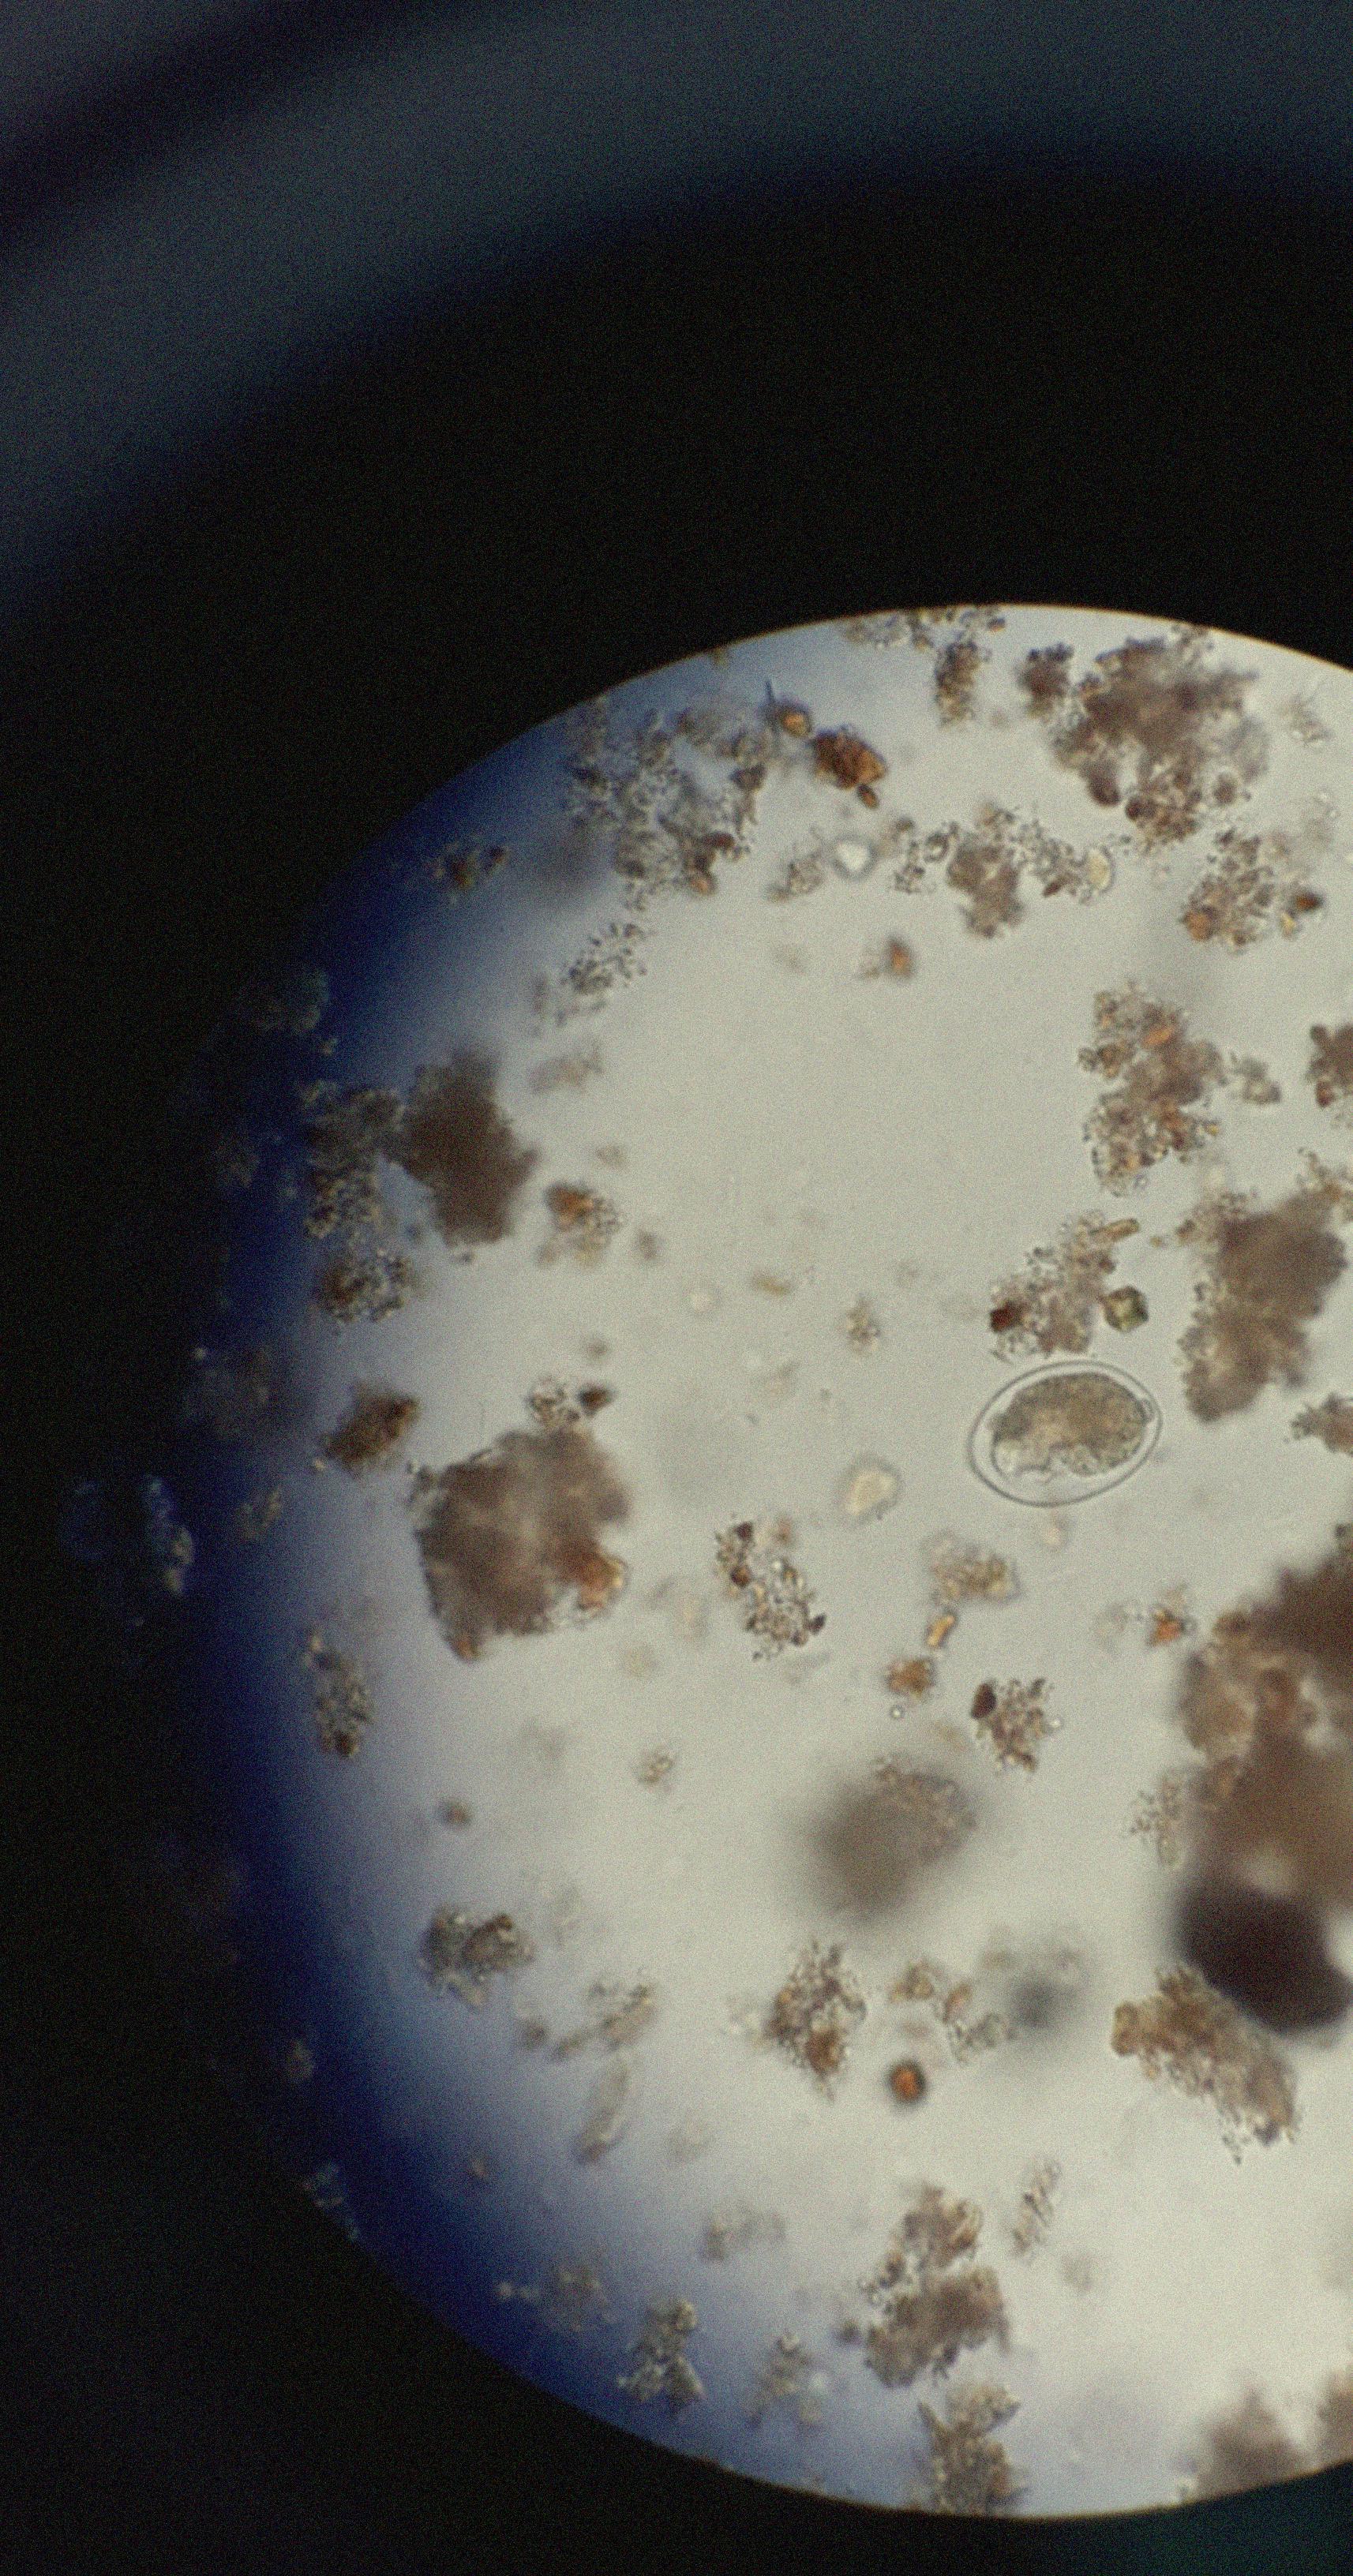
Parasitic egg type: Hookworm egg